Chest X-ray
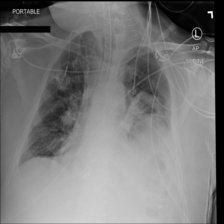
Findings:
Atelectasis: positive
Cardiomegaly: negative
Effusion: positive
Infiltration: negative
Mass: negative
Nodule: negative
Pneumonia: negative
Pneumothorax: negative
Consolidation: negative
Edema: negative
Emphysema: negative
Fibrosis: negative
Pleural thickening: negative
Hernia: negative